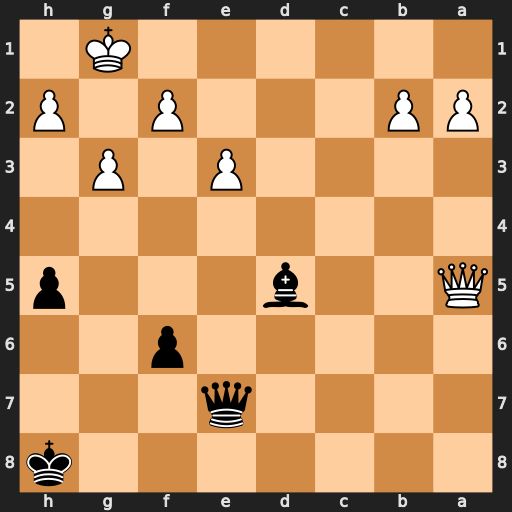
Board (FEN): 7k/4q3/5p2/Q2b3p/8/4P1P1/PP3P1P/6K1
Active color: b
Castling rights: -
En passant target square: -
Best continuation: Qe4 Qxd5 Qxd5